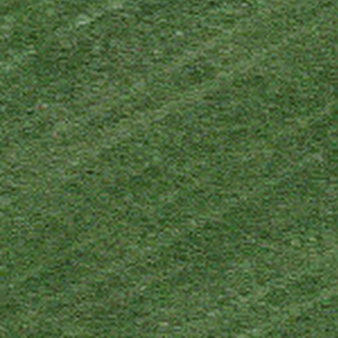
Label: other